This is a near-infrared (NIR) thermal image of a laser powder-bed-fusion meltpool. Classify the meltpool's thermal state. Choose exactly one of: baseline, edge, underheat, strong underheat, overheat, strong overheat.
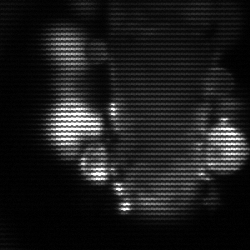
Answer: strong underheat